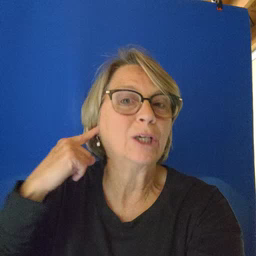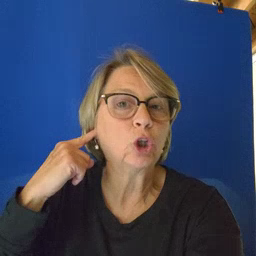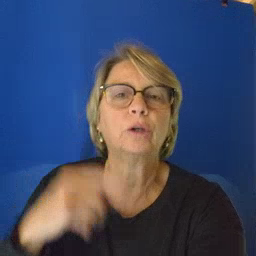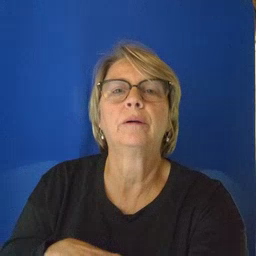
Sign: hear